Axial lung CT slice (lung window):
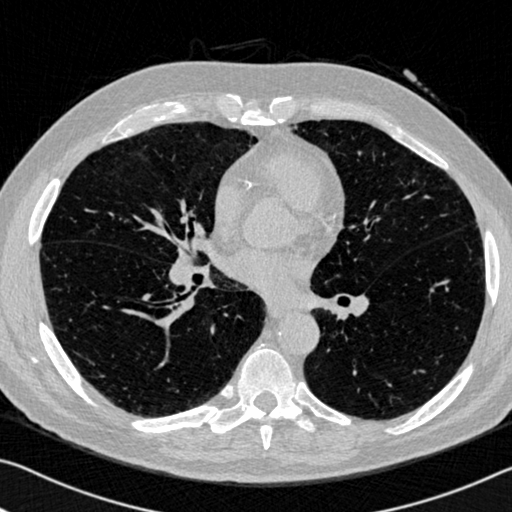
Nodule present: no